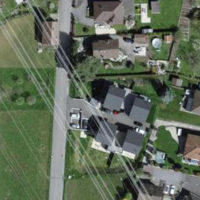
EUNIS habitat code: 55
Species observed at this site:
Ilex aquifolium